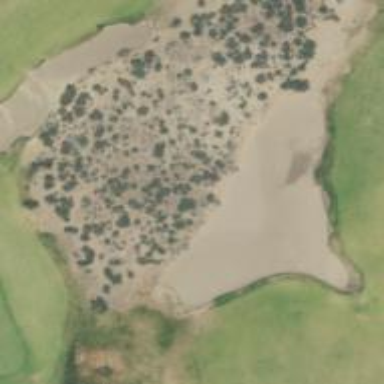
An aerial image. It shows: Golf bunker filled with natural sand.